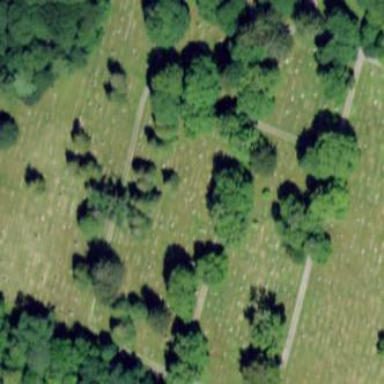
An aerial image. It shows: Cemetery.